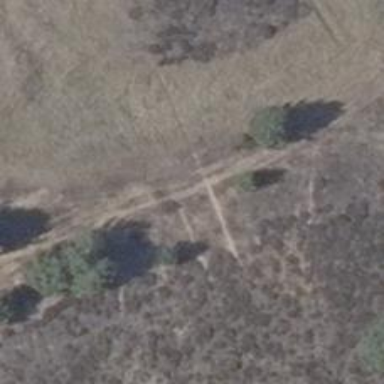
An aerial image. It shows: Sandy track road with grade 4 track type.